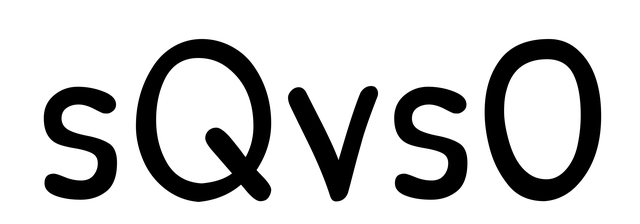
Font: PatrickHand-Regular